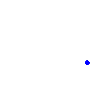
Particle: electron